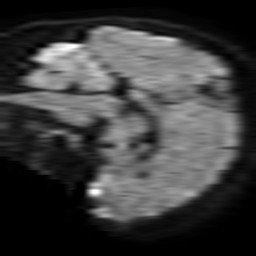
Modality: TRACE
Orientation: sagittal
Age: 46
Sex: female
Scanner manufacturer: philips
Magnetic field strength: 1.5 T
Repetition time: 3.403 s
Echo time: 0.06922 s